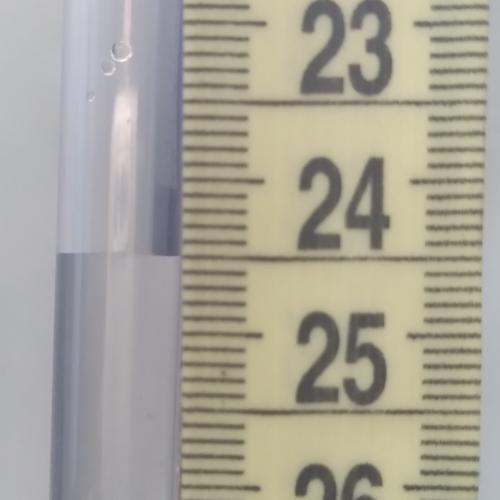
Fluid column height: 24.5 cm